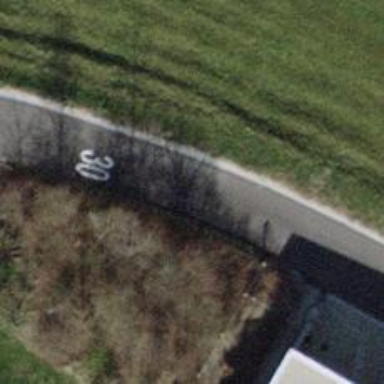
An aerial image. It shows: Asphalt residential road with dedicated cycle lane.